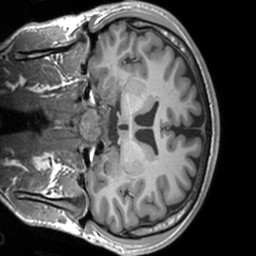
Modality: T1w
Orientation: coronal
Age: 21
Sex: male
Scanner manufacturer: siemens
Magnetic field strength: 3 T
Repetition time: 1.9 s
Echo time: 0.00226 s